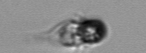
Label: Mesodinium